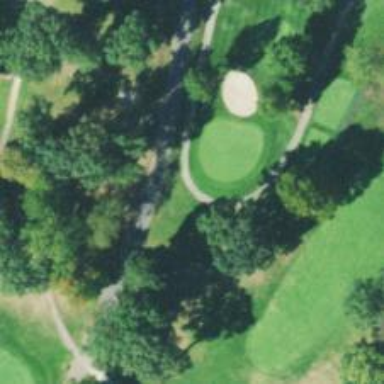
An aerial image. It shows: Path for both road and golf.